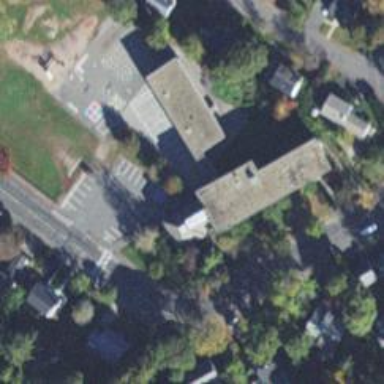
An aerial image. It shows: School.